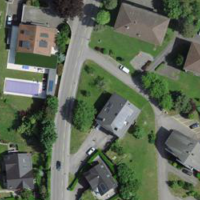
EUNIS habitat code: 55
Species observed at this site:
Rumex obtusifolius